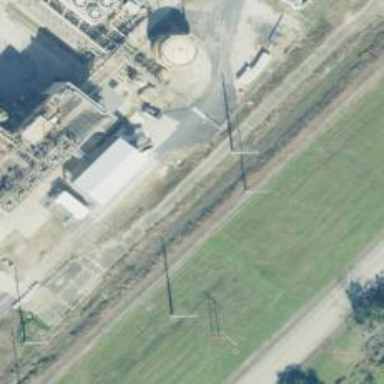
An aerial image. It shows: Power tower.